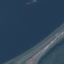
Land use / land cover class: Highway